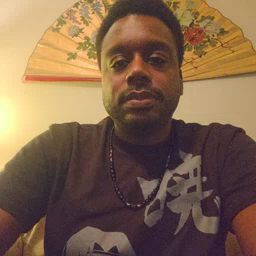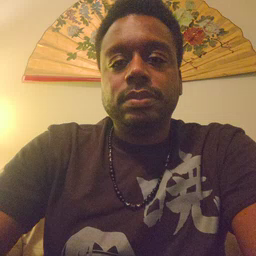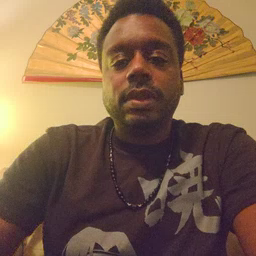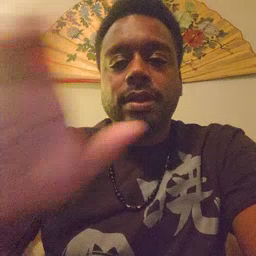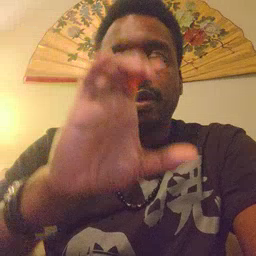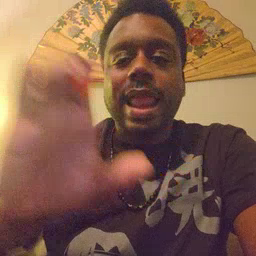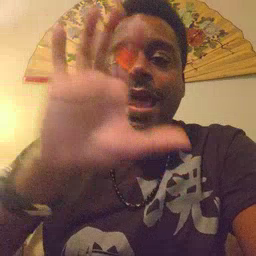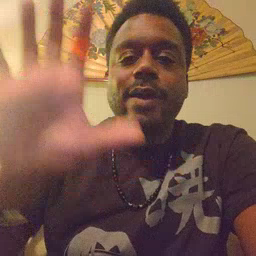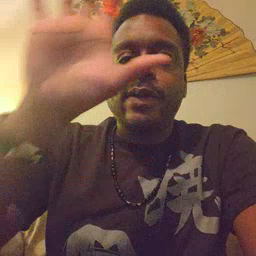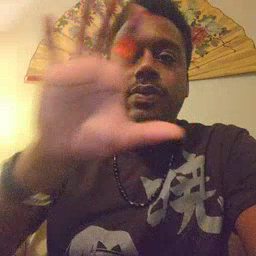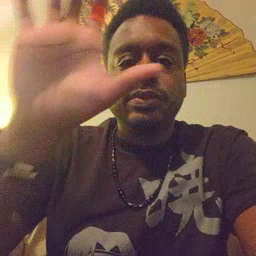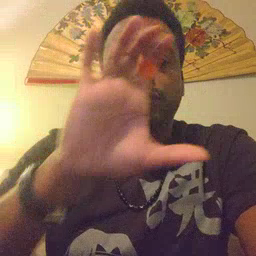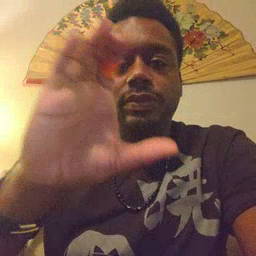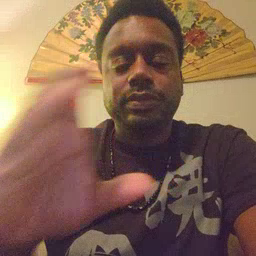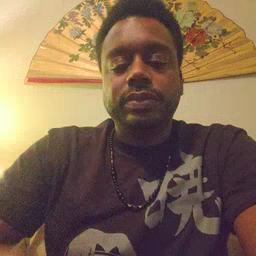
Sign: cloud